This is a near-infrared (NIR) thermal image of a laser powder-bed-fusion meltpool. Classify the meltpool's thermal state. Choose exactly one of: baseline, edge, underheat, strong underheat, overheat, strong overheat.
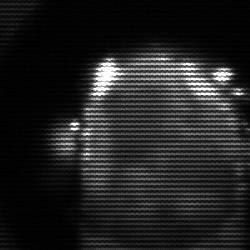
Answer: baseline